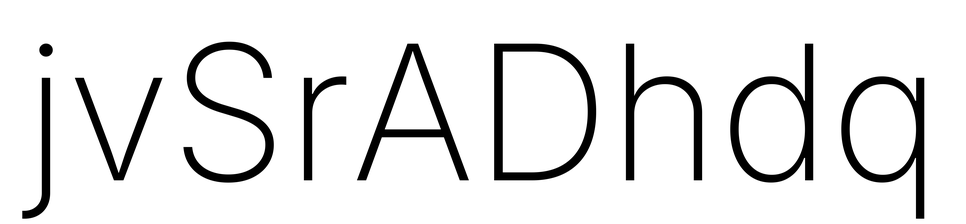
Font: Inter_ExtraLight